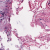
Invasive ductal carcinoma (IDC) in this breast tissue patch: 1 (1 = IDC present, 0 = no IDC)